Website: slack
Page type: newsletter-management
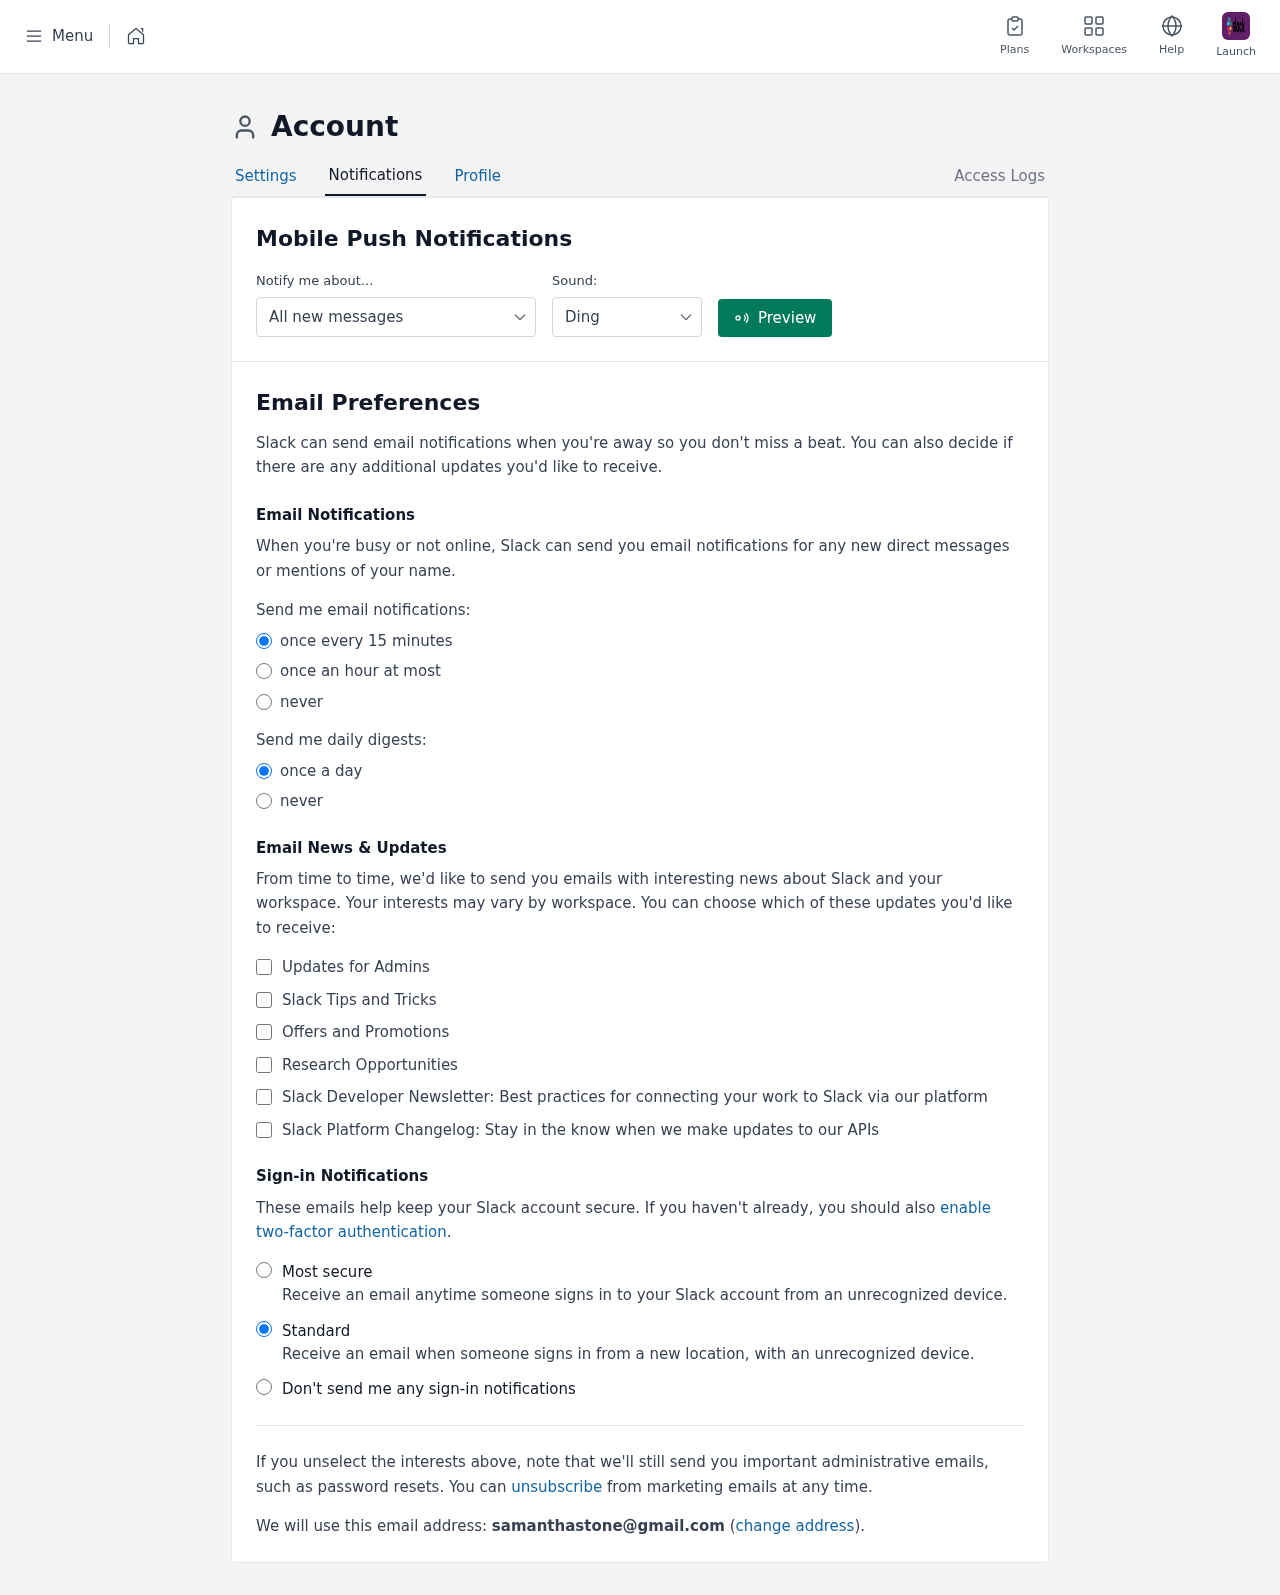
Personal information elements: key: PII_EMAIL
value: samanthastone@gmail.com